Field crop: tomato
Growth stage: 1
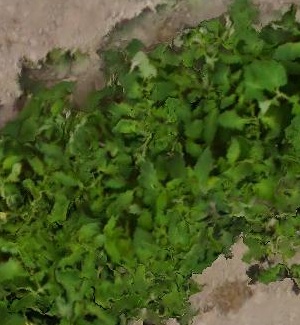
Species: tomato